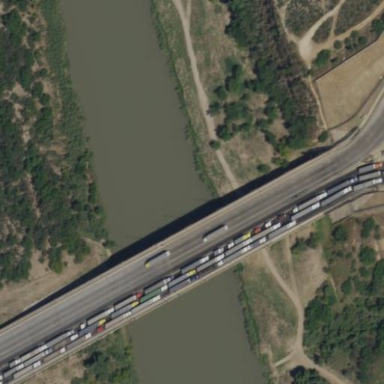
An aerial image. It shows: Man-made bridge.